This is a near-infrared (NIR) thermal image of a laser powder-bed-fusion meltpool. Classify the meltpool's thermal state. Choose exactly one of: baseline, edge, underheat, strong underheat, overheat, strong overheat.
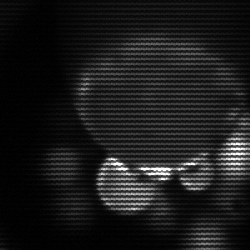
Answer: edge